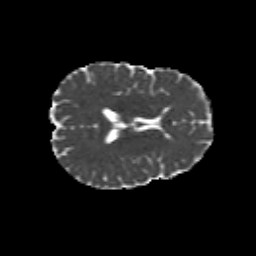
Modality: MD
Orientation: axial
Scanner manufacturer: siemens
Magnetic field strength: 3 T
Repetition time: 6.8 s
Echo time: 0.093 s